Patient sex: M
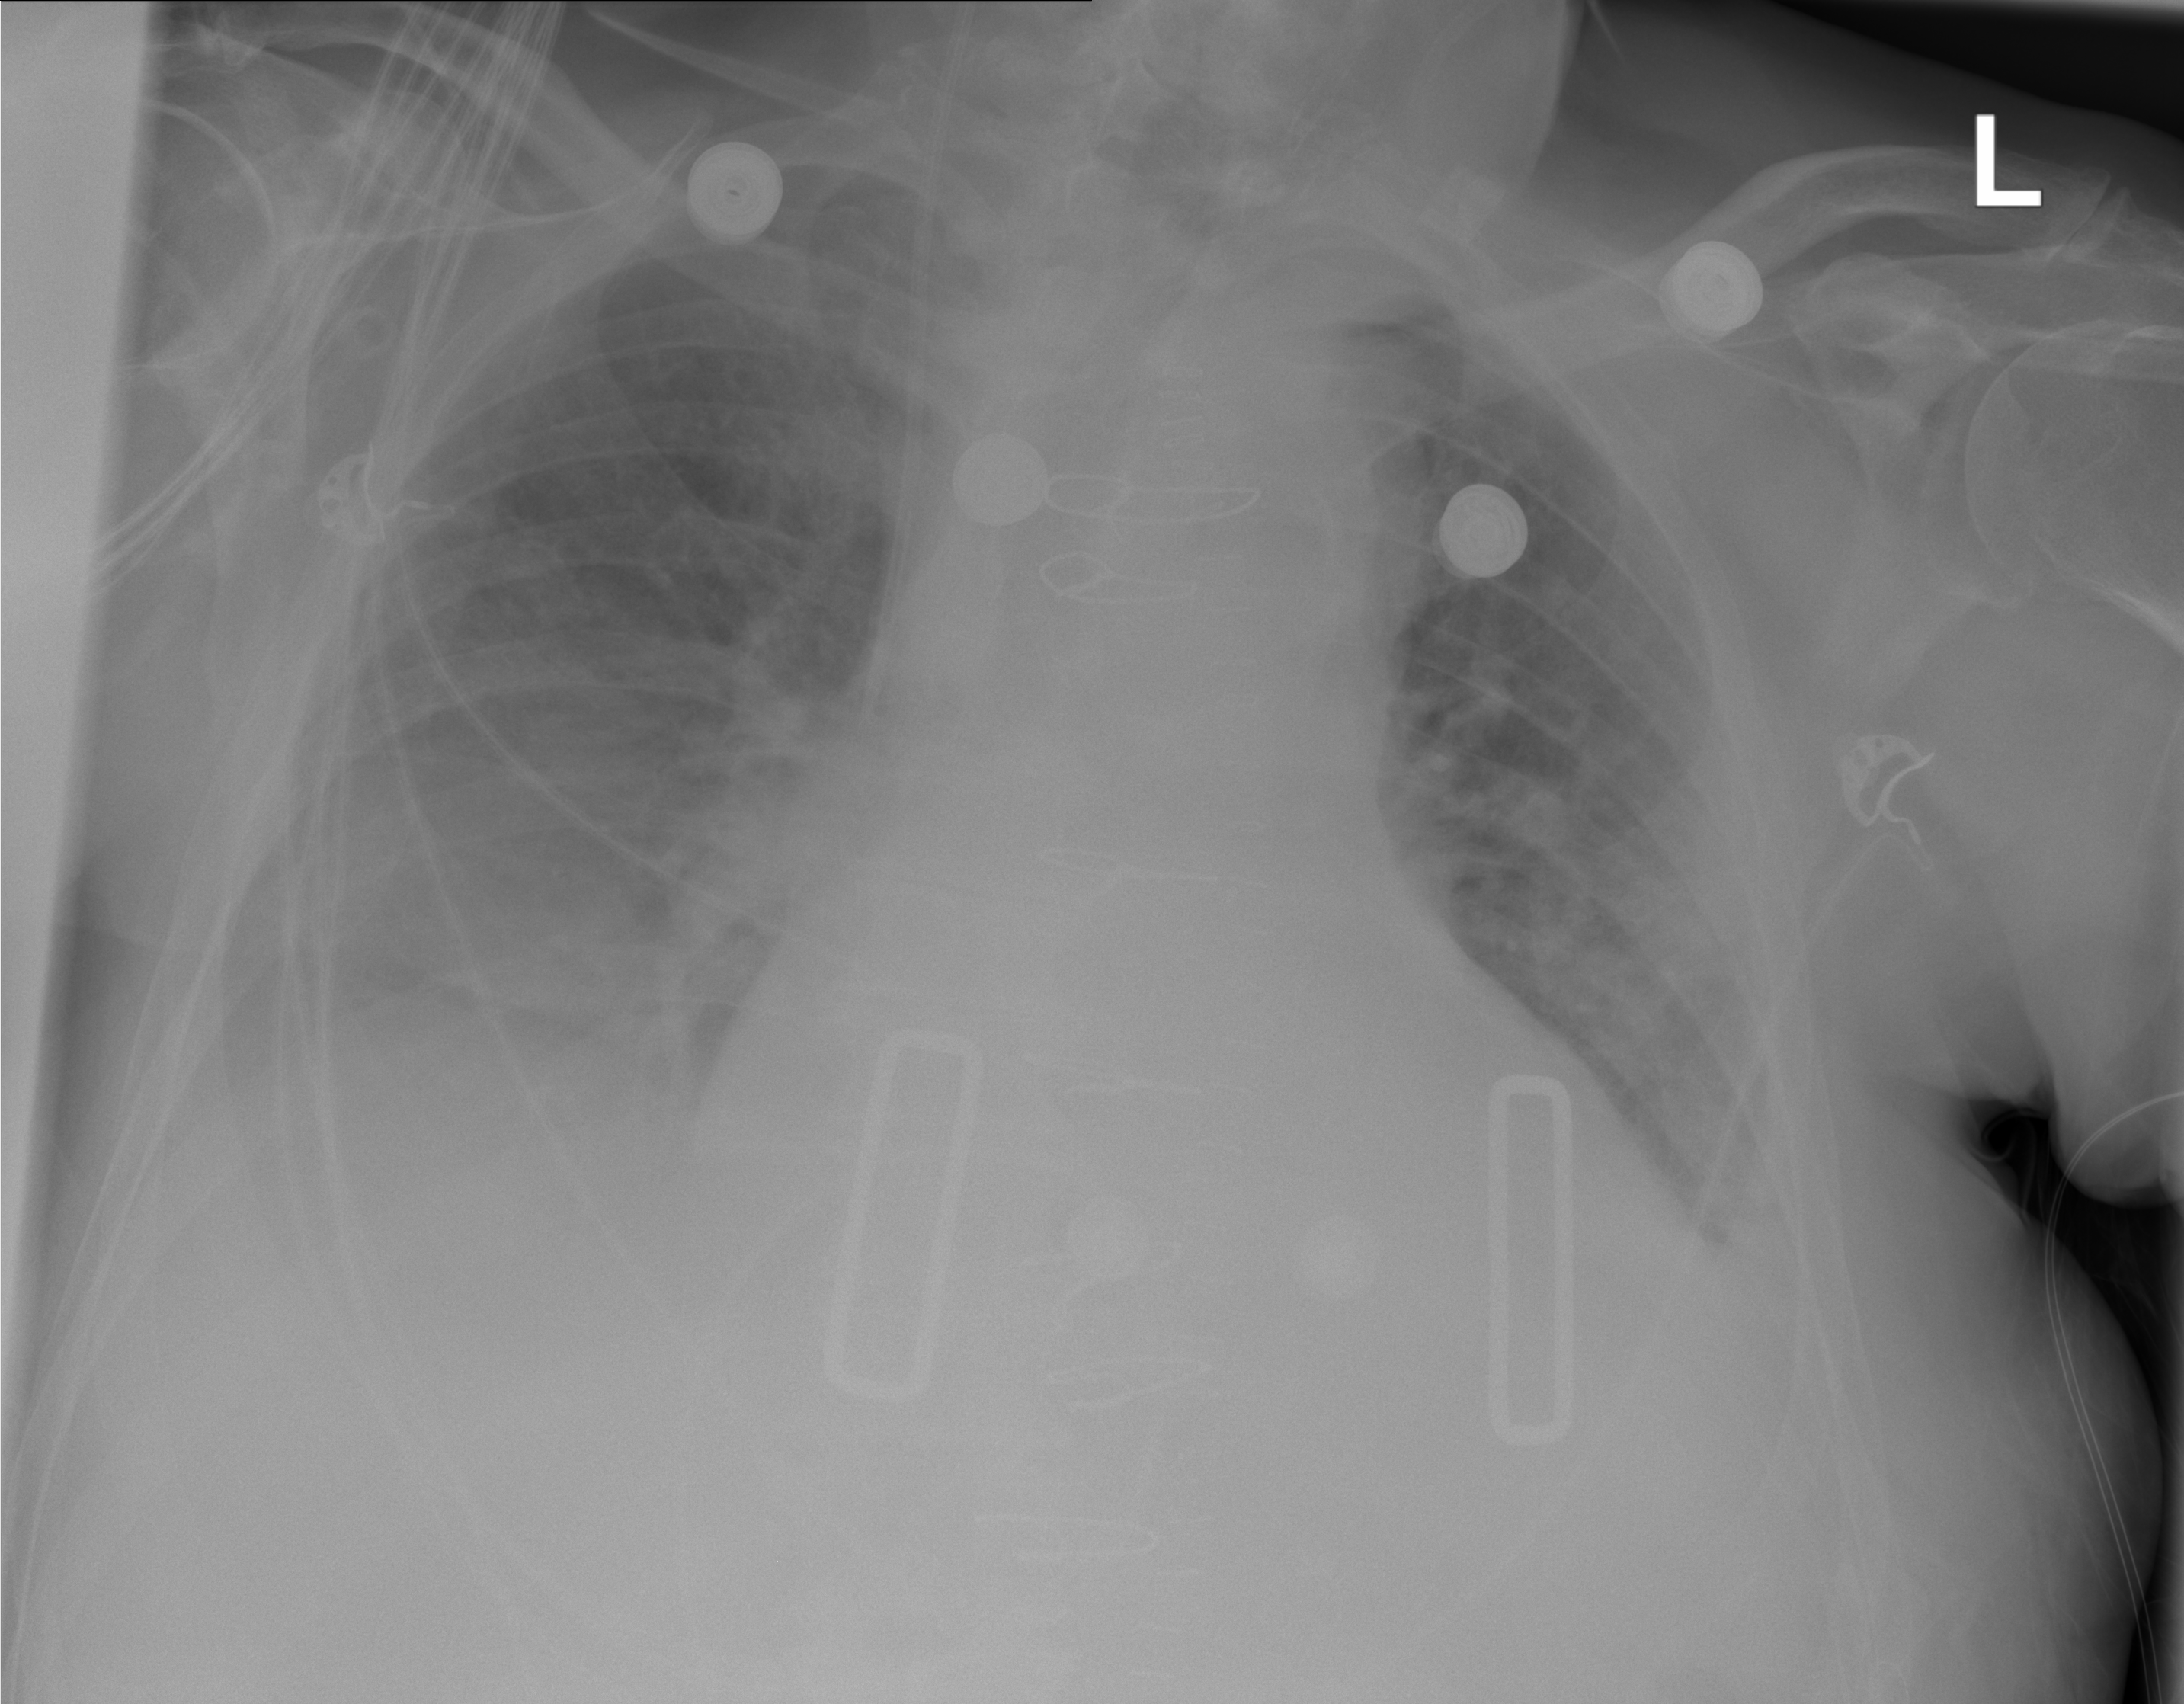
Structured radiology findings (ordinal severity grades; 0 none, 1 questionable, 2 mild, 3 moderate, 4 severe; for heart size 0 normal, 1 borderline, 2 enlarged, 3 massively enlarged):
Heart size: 0
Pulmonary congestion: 2
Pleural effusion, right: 2
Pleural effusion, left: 2
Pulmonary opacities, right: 0
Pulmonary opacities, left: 0
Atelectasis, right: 2
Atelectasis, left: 2